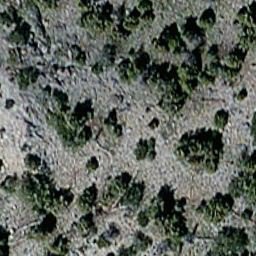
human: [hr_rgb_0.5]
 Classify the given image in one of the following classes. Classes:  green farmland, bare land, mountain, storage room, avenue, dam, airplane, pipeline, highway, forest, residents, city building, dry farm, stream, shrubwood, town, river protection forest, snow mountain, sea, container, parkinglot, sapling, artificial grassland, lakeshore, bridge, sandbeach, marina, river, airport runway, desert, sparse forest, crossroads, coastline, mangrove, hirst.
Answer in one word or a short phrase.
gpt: sparse forest